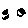
Label: cat